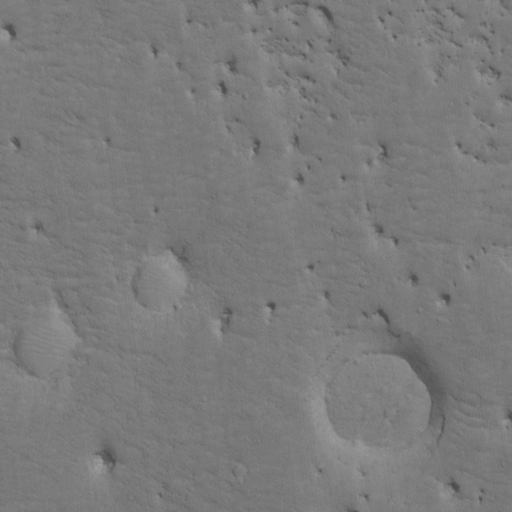
Classes present: Background